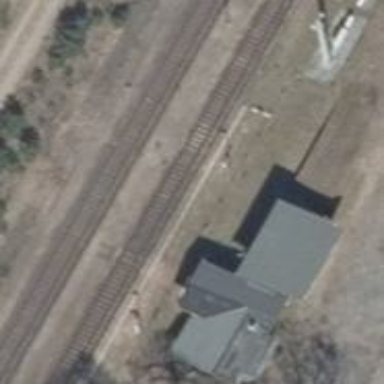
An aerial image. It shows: Railway crossing.